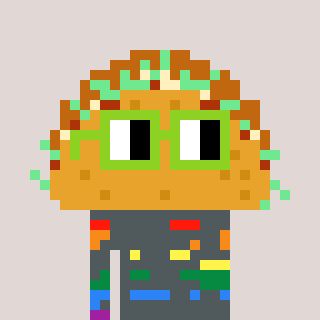
a pixel art character with square light green glasses, a taco-shaped head and a gunk-colored body on a warm background